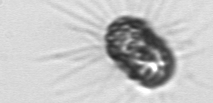
Label: Corethron_hystrix